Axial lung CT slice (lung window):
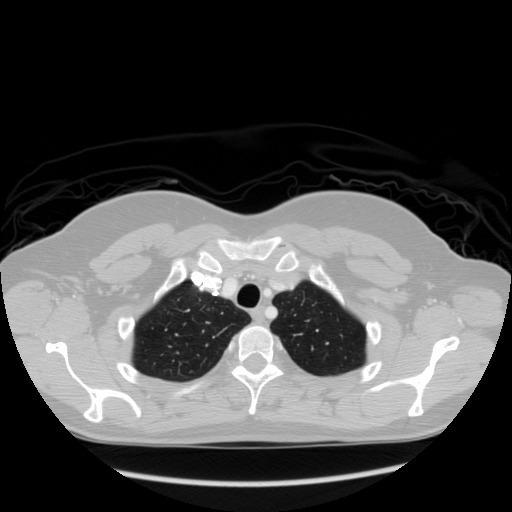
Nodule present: no